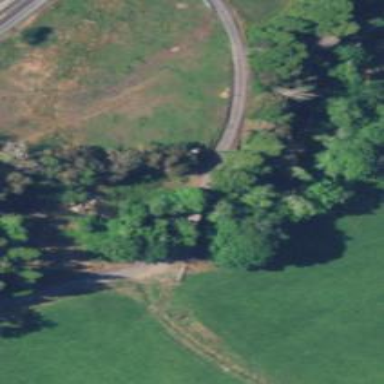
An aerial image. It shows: Driveway leading to service road.